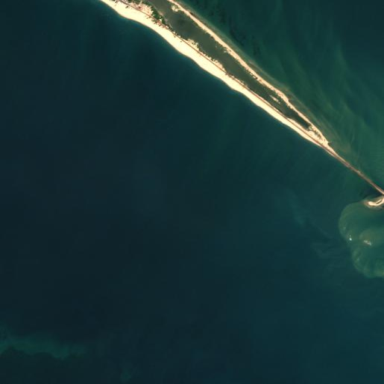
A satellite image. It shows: Scenic beach with natural beauty.